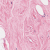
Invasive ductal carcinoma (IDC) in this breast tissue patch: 0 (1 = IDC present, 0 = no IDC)